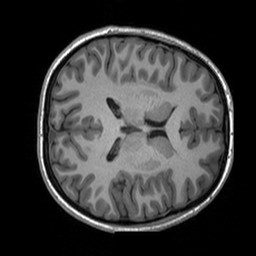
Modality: T1w
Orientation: axial
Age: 25
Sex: female
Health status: healthy
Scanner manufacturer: siemens
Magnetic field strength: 3 T
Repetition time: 2 s
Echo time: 0.00197 s